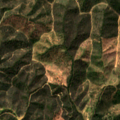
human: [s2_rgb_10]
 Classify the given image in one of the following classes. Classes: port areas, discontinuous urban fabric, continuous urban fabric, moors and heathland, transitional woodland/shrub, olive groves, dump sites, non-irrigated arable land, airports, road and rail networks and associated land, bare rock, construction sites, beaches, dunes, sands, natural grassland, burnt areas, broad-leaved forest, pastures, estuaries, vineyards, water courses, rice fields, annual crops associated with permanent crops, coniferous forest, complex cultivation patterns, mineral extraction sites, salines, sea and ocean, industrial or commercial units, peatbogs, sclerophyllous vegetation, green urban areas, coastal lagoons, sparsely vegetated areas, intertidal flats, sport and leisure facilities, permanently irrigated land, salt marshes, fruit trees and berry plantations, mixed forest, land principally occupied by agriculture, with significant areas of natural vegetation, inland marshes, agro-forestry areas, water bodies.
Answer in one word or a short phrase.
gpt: broad-leaved forest